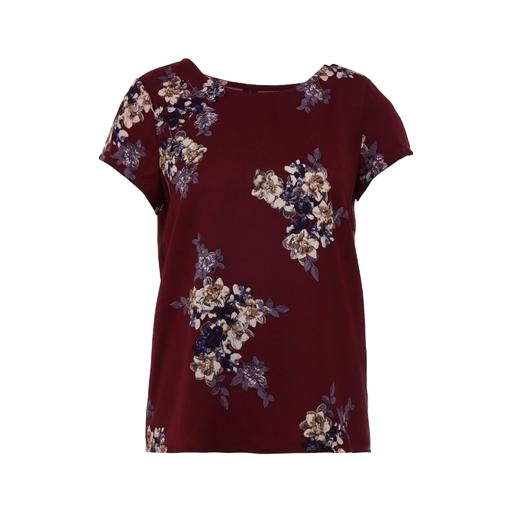
red plus size printed t-shirt only macy, red floral-print top, red printed t-shirt only macy, white background